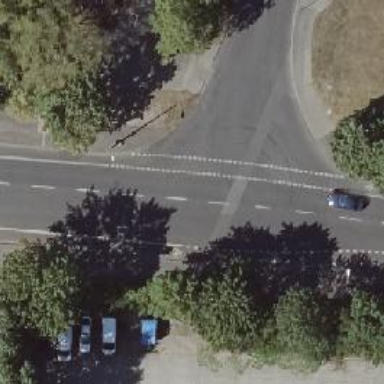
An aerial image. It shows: Tertiary road with asphalt surface. There are separate sidewalks on both sides and exclusive cycle lanes. The lanes are marked.